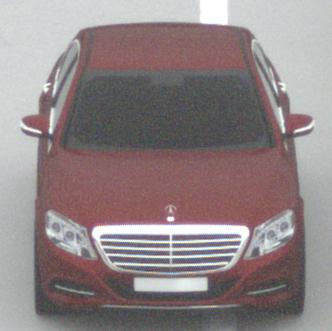
Make: Mercedes-Benz
Model: S 400 HYBRID
Detailed model: S-Class (222) Limousine
Model produced from: 2013/05
Model produced until: 2015/04
Doors: 4
Color: red
Road condition: dry road
Daytime: midday
Contrast: low contrast